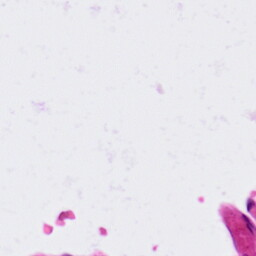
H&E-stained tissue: Lung